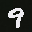
Label: 9